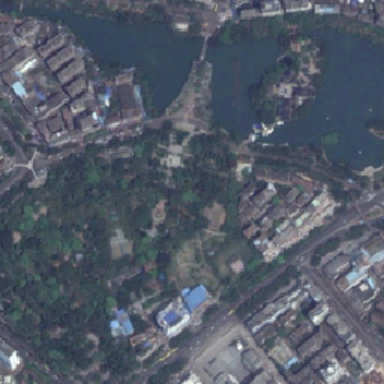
There is a wide river in front of the park .